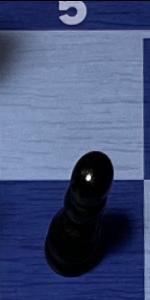
Label: Pawn_Black